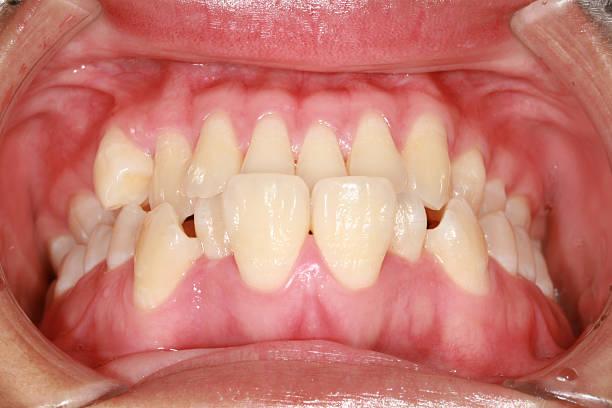
Condition: Gingivitis